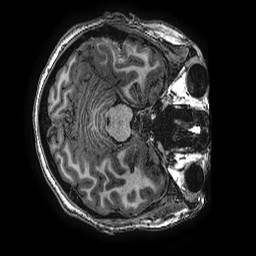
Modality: T1w
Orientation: axial
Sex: female
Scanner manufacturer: ge
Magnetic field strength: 3 T
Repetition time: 0.00766 s
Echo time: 0.003476 s